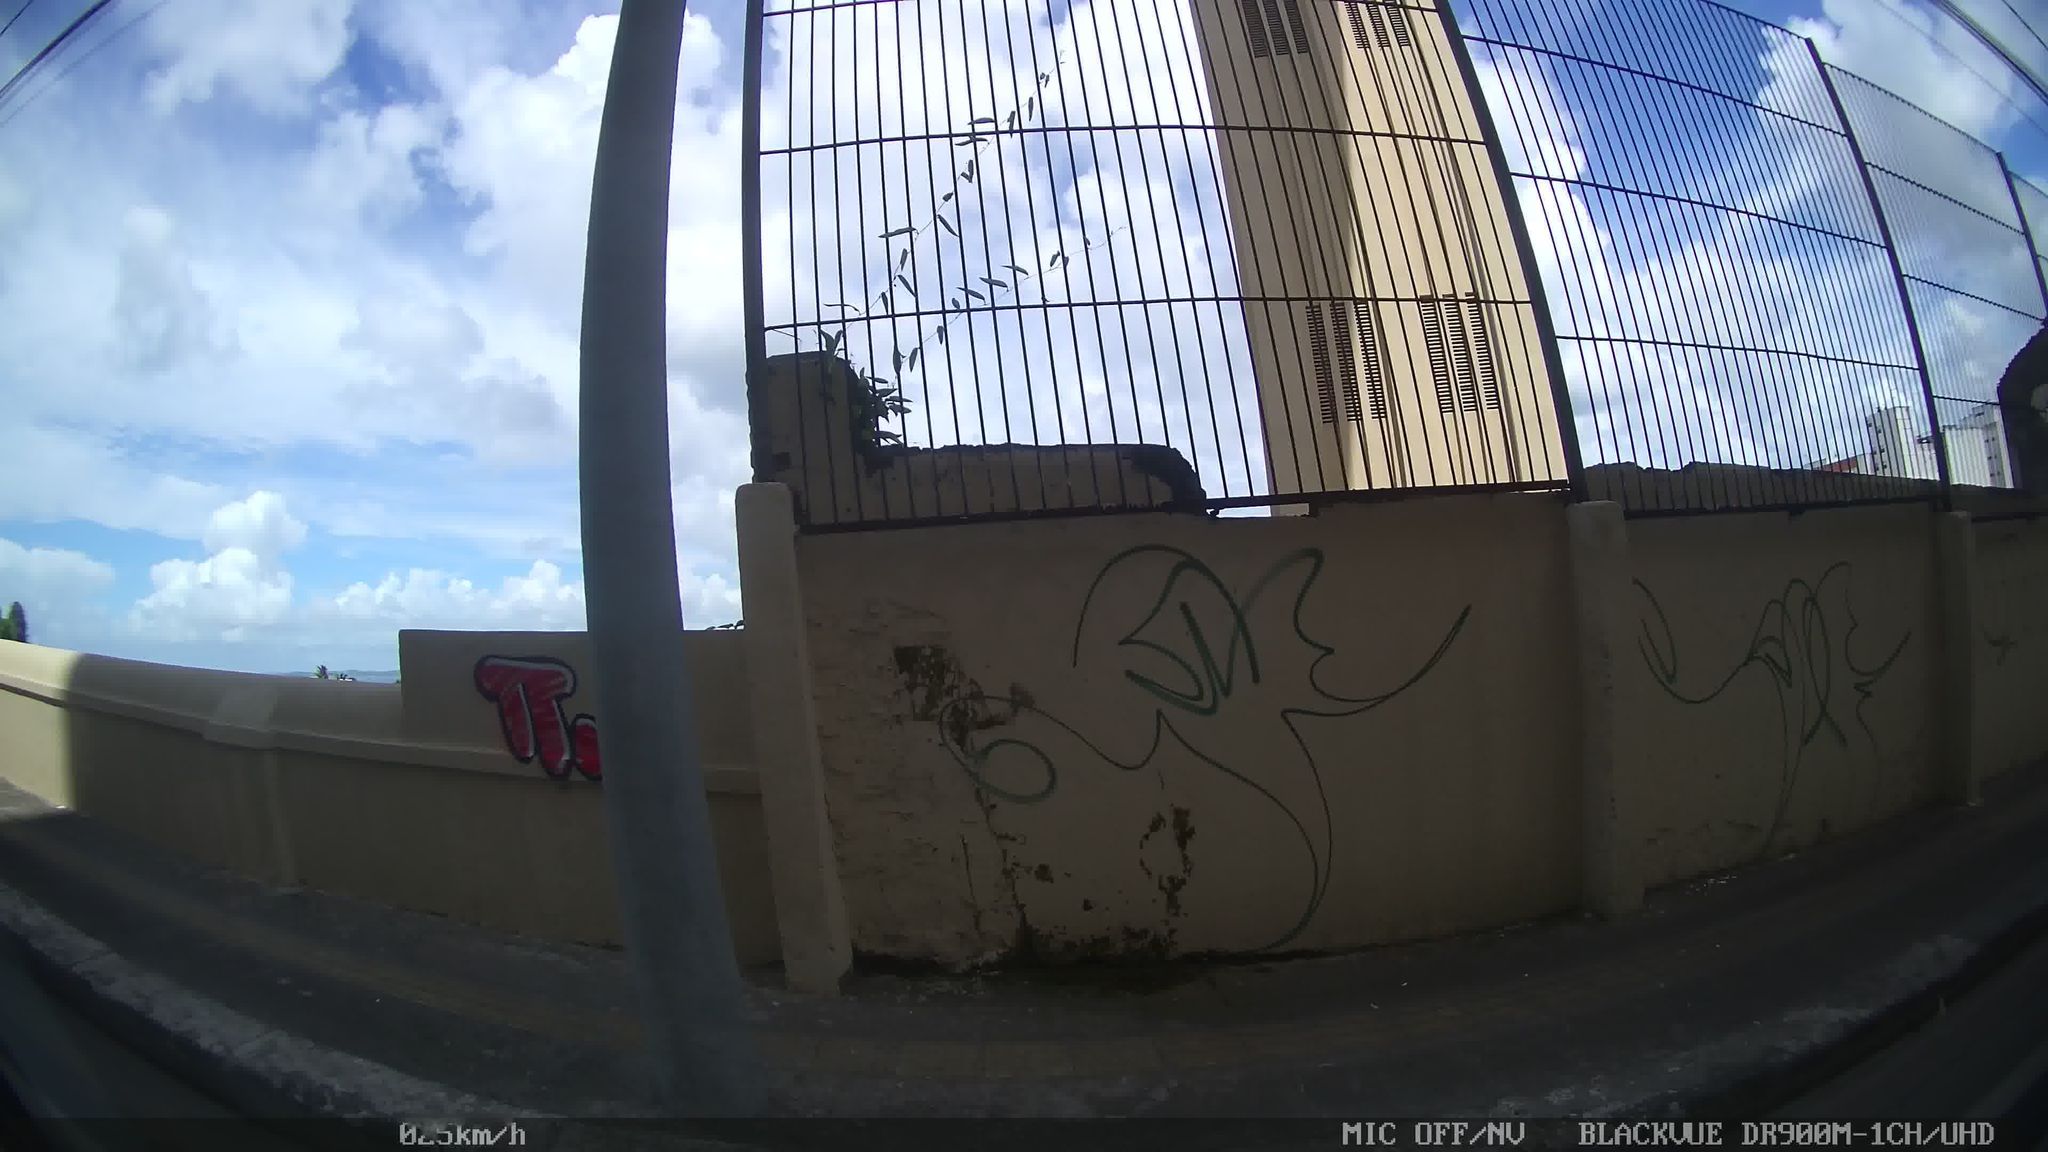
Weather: snowy
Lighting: day
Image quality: good
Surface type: driving surface
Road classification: elevator
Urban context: urban centre
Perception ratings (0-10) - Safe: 0.38, Lively: 2.96, Beautiful: 3.92, Boring: 7.39, Depressing: 7.53, Wealthy: 2.33